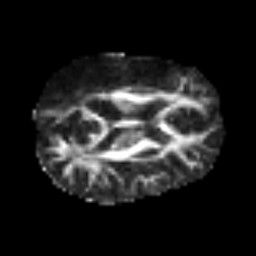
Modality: FA
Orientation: axial
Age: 41
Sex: male
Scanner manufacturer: siemens
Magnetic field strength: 3 T
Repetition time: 3.2 s
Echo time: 0.081 s